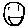
Label: smiley face